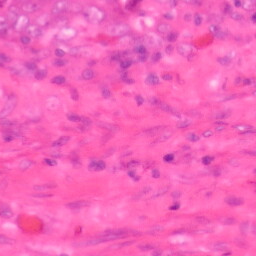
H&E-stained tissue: Colon